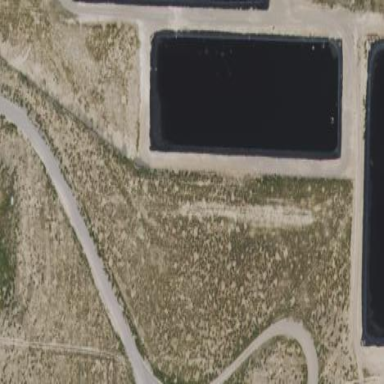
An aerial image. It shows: Sewage reservoir with water.